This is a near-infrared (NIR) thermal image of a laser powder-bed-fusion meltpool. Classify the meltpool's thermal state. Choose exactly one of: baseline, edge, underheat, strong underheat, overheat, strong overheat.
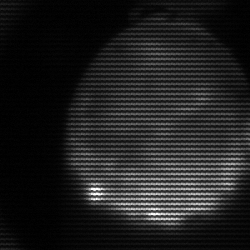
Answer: edge